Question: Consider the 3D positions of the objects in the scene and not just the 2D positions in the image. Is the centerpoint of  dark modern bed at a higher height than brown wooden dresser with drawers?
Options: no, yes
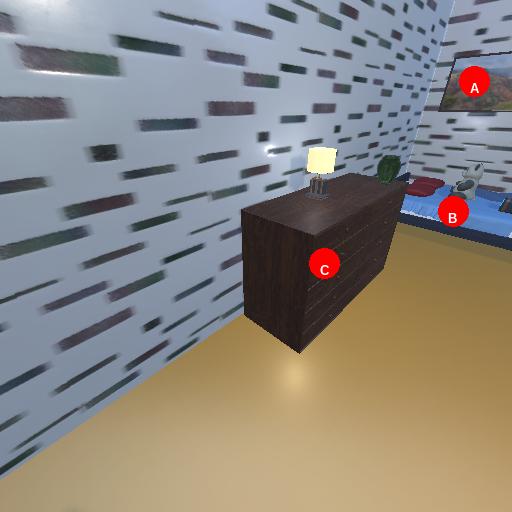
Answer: no